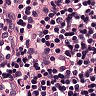
Metastatic tissue present: no